You are looking at the continuous-wavelet transform of a rotating shaft's vibration signal. What is the most likely rotor condition (normal, misalignment, unbalance, looseness)?
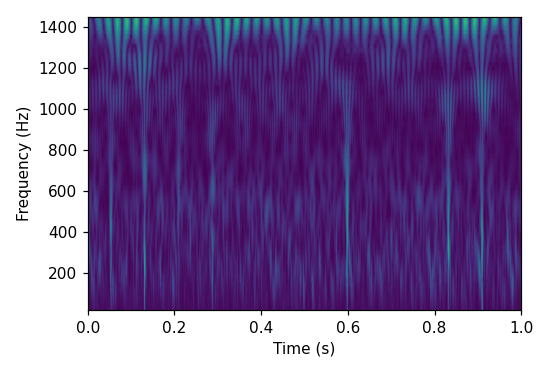
Answer: unbalance